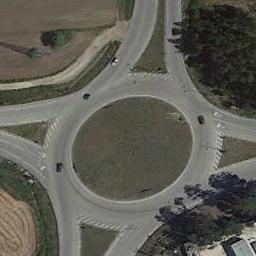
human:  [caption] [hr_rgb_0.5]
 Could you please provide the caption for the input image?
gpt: The roundabout connects four roads and a lawn is in the middle of the roundabout .

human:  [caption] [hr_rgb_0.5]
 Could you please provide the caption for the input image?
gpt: The roundabout is on the bare land next to trees .

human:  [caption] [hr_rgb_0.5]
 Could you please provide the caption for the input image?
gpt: There are many trees beside the roundabout .

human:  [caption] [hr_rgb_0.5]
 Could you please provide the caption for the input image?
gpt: There are several moving vehicles on the road at the roundabout, With some trees and a large area of ​​farmland around the roundabout .

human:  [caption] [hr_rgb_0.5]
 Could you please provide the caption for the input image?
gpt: There are some green trees and lawns around the roundabout .